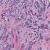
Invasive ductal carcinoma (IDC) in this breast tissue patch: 1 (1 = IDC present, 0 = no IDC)